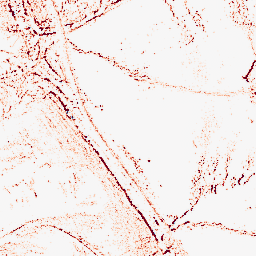
Category: morphological
Decomposition family: morphological_square
Decomposition parameters: operation: opening
size: 3
Upsampling method: quintic
Upsampling parameters: scale: 2
Upsampling scale: 2